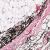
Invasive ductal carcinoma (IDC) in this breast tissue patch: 0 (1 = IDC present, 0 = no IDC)